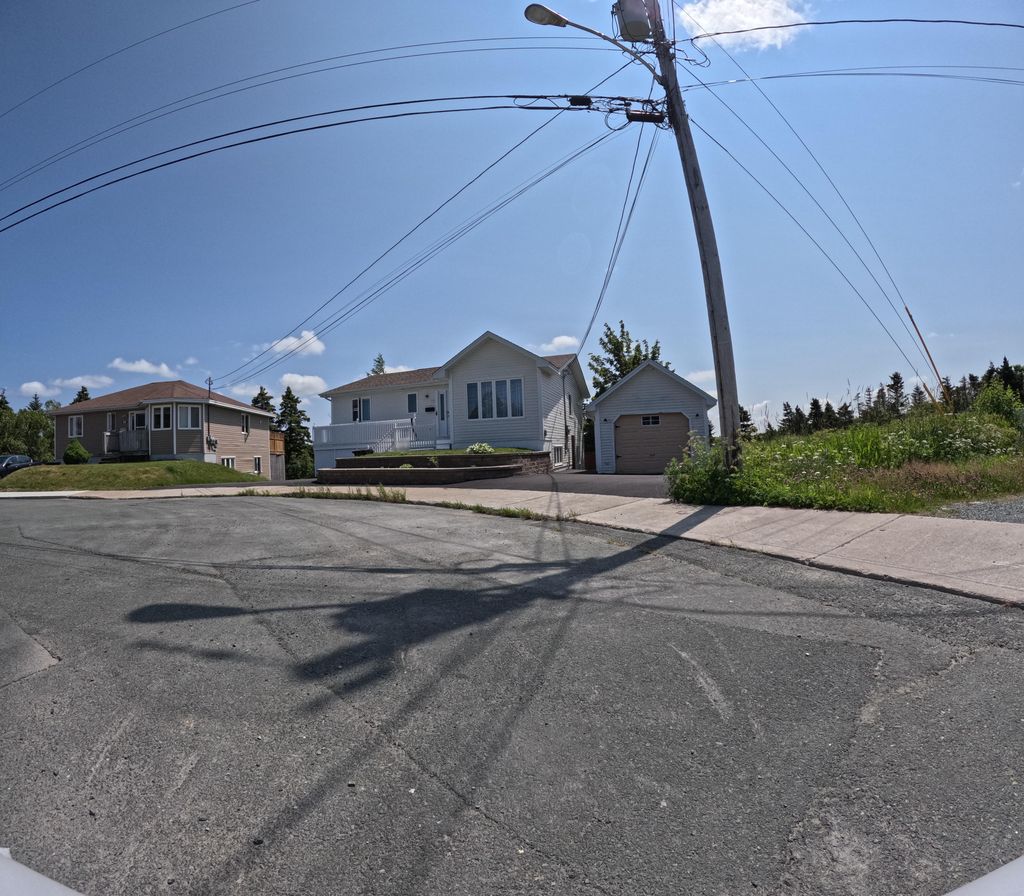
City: st_johns